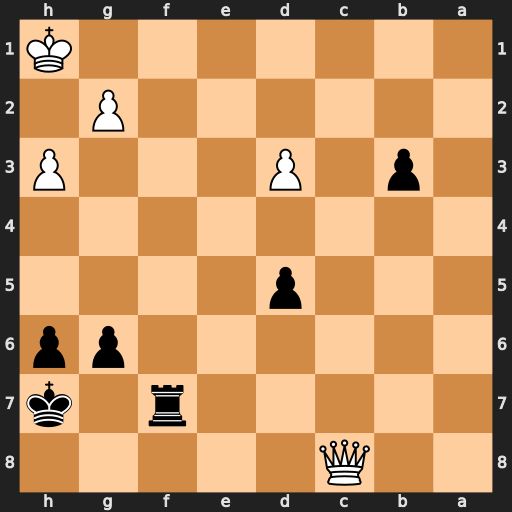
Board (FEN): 2Q5/5r1k/6pp/3p4/8/1p1P3P/6P1/7K
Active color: b
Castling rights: -
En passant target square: -
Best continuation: b2 Qc2 Rf1+ Kh2 b1=Q